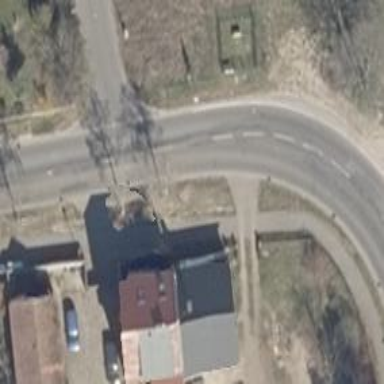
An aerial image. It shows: Secondary road with asphalt surface.